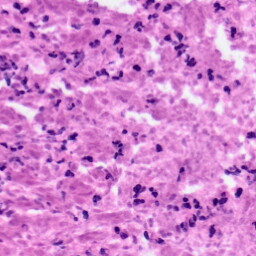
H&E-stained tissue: Pancreatic